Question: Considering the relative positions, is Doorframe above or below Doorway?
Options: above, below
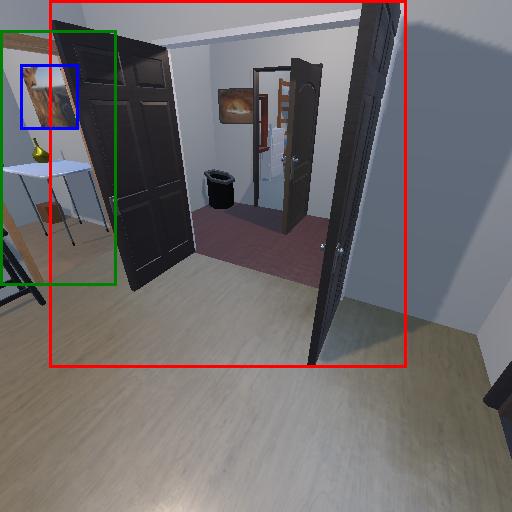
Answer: above